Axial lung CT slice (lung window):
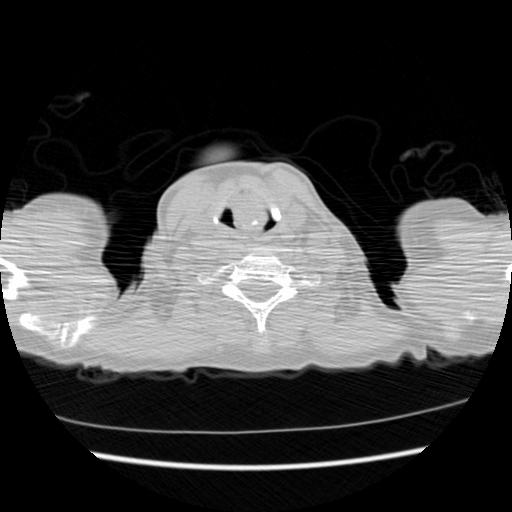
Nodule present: no